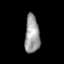
Tissue: prostate
Cell type: Fibroblasts
Senescence score: 0.7077
Nuclear area (px): 549
Mean DAPI intensity: 156.004